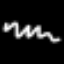
Label: squiggle